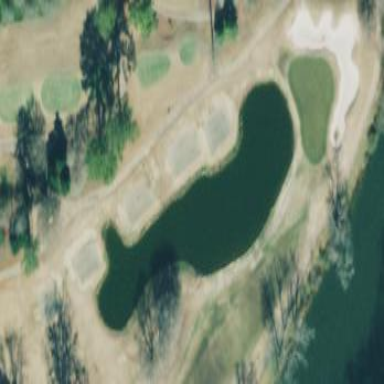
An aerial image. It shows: Water hazard on golf course.